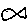
Label: fish